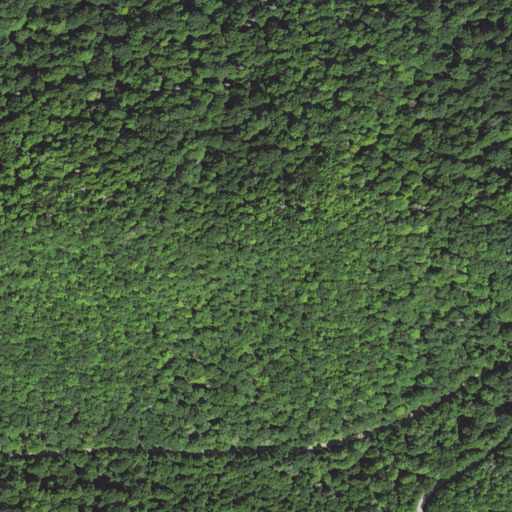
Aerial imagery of mountain in North Carolina named Big Laurel Mountain containing mixed forest, deciduous forest, and open development